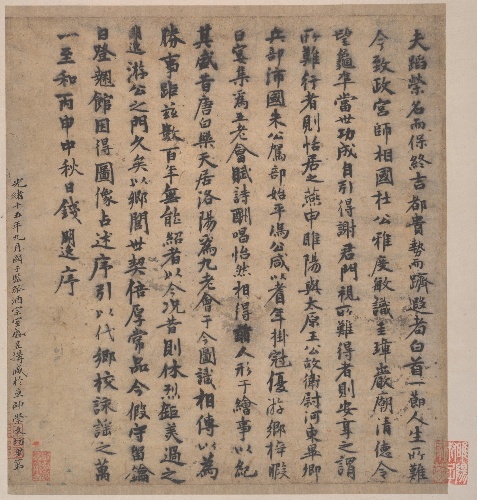
Title: 北宋–清   睢陽五老圖引首題跋   冊|Frontispiece and Colophons to the Album "Five Old Men of Suiyang"
Artist: Various Scholars
Object type: Album leaves
Classification: Paintings
Medium: Album of fifteen leaves; ink on paper
Culture: China
Period: Song (960–1279)–Qing (1644–1911) dynasty
Dimensions: Overall with mounting (each double leaves): 19 x 32 in. (48.3 x 81.3 cm)
Department: Asian Art
Credit line: Gift of Lai Yuan and Company, 1917
Accession year: 1917
Repository: Metropolitan Museum of Art, New York, NY